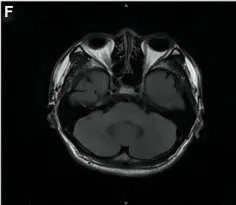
MRI images of the orbit, cervical spine, and brain. Brain MRI.
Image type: radiology (mri)